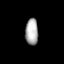
Tissue: prostate
Cell type: Endothelial cells
Senescence score: 0.7254
Nuclear area (px): 334
Mean DAPI intensity: 172.087